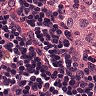
Metastatic tissue present: no